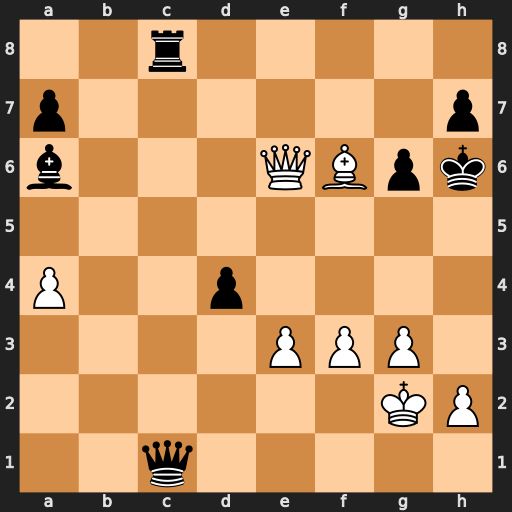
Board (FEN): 2r5/p6p/b3QBpk/8/P2p4/4PPP1/6KP/2q5
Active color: w
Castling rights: -
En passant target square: -
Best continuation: Qh3#